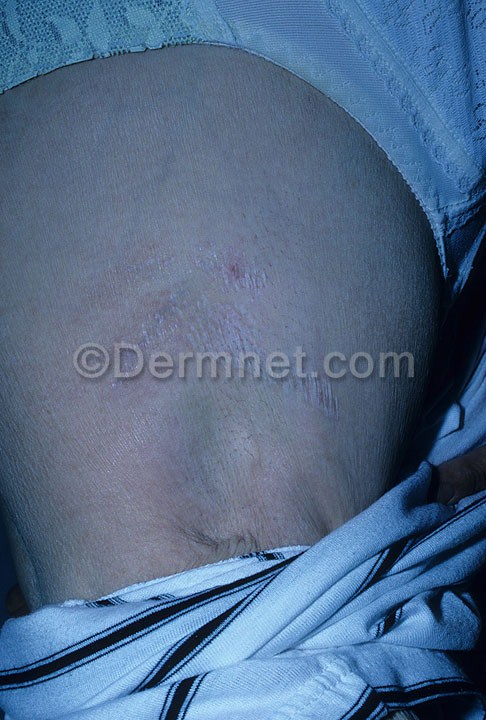
Disease: Psoriasis pictures Lichen Planus and related diseases